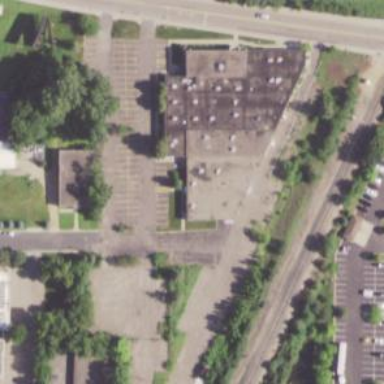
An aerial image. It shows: Office building.